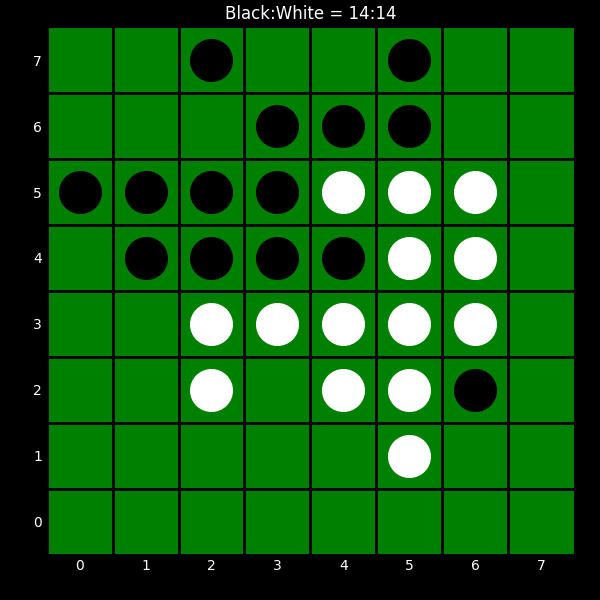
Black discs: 14
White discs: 14